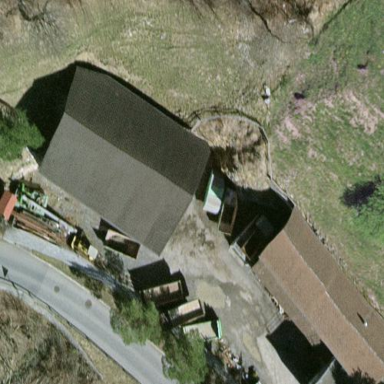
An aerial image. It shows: Shed building.